Question: I have a 'ListView' with the following layout:
'''
<LinearLayout xmlns:android="http://schemas.android.com/apk/res/android"
xmlns:inevent="http://schemas.android.com/apk/lib/com.estudiotrilha.inevent.view"
android:layout_width="fill_parent"
android:layout_height="wrap_content"
android:orientation="vertical"
android:paddingLeft="8dp"
android:paddingRight="8dp"
android:paddingBottom="8dp"
android:id="@+id/list_events"
android:addStatesFromChildren="true" >
<RelativeLayout android:layout_width="fill_parent"
android:layout_height="180dp"
android:padding="1dp"
android:background="@drawable/post" >
<ImageView
android:id="@+id/imageEventCover"
android:layout_width="match_parent"
android:layout_height="match_parent"
android:src="@drawable/event_cover"
android:scaleType="centerCrop" />
<ProgressBar
android:id="@+id/progressBar"
style="?android:attr/progressBarStyle"
android:layout_width="wrap_content"
android:layout_height="wrap_content"
android:layout_centerHorizontal="true"
android:visibility="gone"
android:layout_marginTop="25dp" />
<com.estudiotrilha.inevent.view.NewTextView
android:id="@+id/textIsEnrolled"
android:layout_width="wrap_content"
android:layout_height="wrap_content"
android:padding="5dp"
android:text="ENROLLED"
android:textColor="@color/infoText"
inevent:textFor="small"
android:background="@color/infoBoxRed"
android:layout_alignParentTop="true"
android:layout_alignParentRight="true"
android:layout_margin="10dp" />
<RelativeLayout android:layout_width="fill_parent"
android:layout_height="wrap_content"
android:layout_alignParentBottom="true"
android:background="@drawable/event_mark"
android:layout_marginBottom="12dp"
android:paddingLeft="15dp"
android:paddingRight="15dp"
android:paddingTop="10dp"
android:paddingBottom="10dp" >
<com.estudiotrilha.inevent.view.NewTextView
android:id="@+id/textEventName"
android:layout_width="wrap_content"
android:layout_height="wrap_content"
android:text="Lisbon Challenge"
inevent:textFor="h3"
android:paddingBottom="10dip"/>
<ImageView
android:id="@+id/imageCalendar"
android:layout_below="@+id/textEventName"
android:layout_width="18dp"
android:layout_height="18dp"
android:contentDescription="@string/facebookHolder"
android:src="@drawable/ic_action_go_to_today" />
<com.estudiotrilha.inevent.view.NewTextView
android:id="@+id/textEventDuration"
android:layout_below="@+id/textEventName"
android:layout_width="wrap_content"
android:layout_height="wrap_content"
android:layout_toRightOf="@+id/imageCalendar"
android:layout_marginLeft="5dp"
android:textColor="#555"
inevent:textFor="small"
android:text="MAI 05-11, 2014" />
<ImageView
android:layout_below="@+id/textEventName"
android:layout_width="18dp"
android:layout_height="18dp"
android:layout_toLeftOf="@+id/textEventPlace"
android:contentDescription="@string/facebookHolder"
android:src="@drawable/ic_action_place" />
<com.estudiotrilha.inevent.view.NewTextView
android:layout_below="@+id/textEventName"
android:id="@+id/textEventPlace"
android:layout_width="wrap_content"
android:layout_height="wrap_content"
android:layout_alignParentRight="true"
android:layout_marginLeft="5dp"
android:textColor="#555"
inevent:textFor="small"
android:text="Lisbon, Portugal" />
</RelativeLayout>
</RelativeLayout>
<View android:layout_width="fill_parent"
android:layout_marginRight="2dp"
android:layout_marginLeft="2dp"
android:layout_height="3dp"
android:background="@drawable/shadow"/>
</LinearLayout>
'''
In that 'ListView', will be placed several items with images.
Here is a sample of the real deal:

The problem is that all images are loaded asynchronously.
I am using <URL> to load those images.
What should I do to optimise the list?
Thanks.
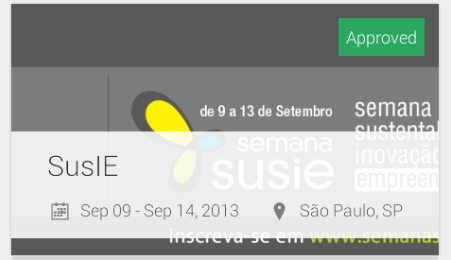
Answer: Scrolling fast is known as 'flinging', and it will naturally be quite intensive on a list that loads images dynamically (from web or local store), so the only way to deal with it on a mobile platform is to
a) improve user experience by adding a temporary 'loading image:
'''
DisplayImageOptions options = new DisplayImageOptions.Builder()
.showImageOnLoading(R.drawable.ic_stub) // resource or drawable
.build();
'''
b) Simply do not attempt any process intensive rendering when a fling is occuring. The screen moves too fast for anything useful to be rendered anyway, so you might as well wait until the screen is not moving before attempting to render anything:
'''
boolean pauseOnScroll = false; // or true
boolean pauseOnFling = true; // or false
PauseOnScrollListener listener = new PauseOnScrollListener(imageLoader, pauseOnScroll, pauseOnFling);
listView.setOnScrollListener(listener);
'''